Question: I am now trying to call an .exe from my application written in C++
The exe that I am trying to call is a Kermit program (k95.exe) - a file transfer app.
Without using C++, I am able type in command at the Kermit program and it works.

However, now I am trying use 'CreateProcess()' to call this 'Kermit' program in my application.
At this stage, I am able to call up 'Kermit' program successfully.
The Kermit application able to launch up successfully.
Now, we want to key in the "Take connect.txt" into the console through my C++ application and we got no idea how to proceed.
I know that we able to pass in command 'CreateProcess()', some sort like passing function parameters but I do not intend to close this Kermit program immediately.
In between, I may still want to use it for other operation such as Download or Upload file.
We can't do all above because 'CreateProcess()' does not return a window handle.
---
## Notes
1. "Take" used above is one of the command for k95.exe
2. Here's my CreateProcess function located: bool LaunchKermitExe( const char path, char cmdLine)
{
STARTUPINFO si;
SECURITY_ATTRIBUTES saProcess, saThread;
PROCESS_INFORMATION piProcess;
bool bSuccess;
DWORD lasterr;
// setup STARTUPINFO struct
ZeroMemory(&si, sizeof(si));
si.cb = sizeof(si);
// make new process handle inheritable
saProcess.nLength = sizeof(saProcess);
saProcess.lpSecurityDescriptor = NULL;
saProcess.bInheritHandle = TRUE;
// make the new thread handle not inheritable
saThread.nLength = sizeof(saThread);
saThread.lpSecurityDescriptor = NULL;
saThread.bInheritHandle = FALSE;
bSuccess = CreateProcess(path, cmdLine, NULL, NULL,TRUE,
0, NULL, NULL, &si, &piProcess);
lasterr = GetLastError();
// now close handles to detach the process
CloseHandle(piProcess.hThread);
CloseHandle(piProcess.hProcess);
return bSuccess;
}
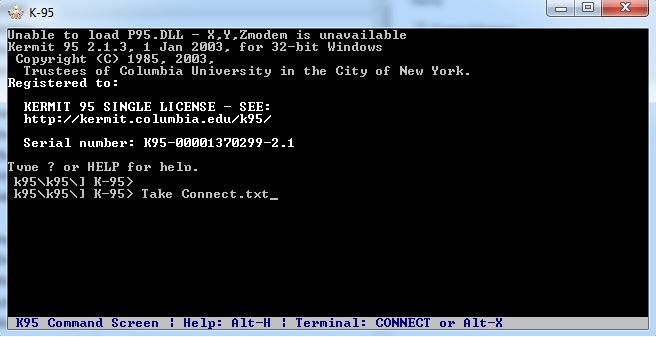
Answer: So what you need to do is write to the stdin of that process. I am not familiar with the windows CreateProcess api, so you're gonna have to do some looking yourself. <URL> shows several examples with reading a file and stuff into stdin of the called process. There is no easy way to do this kind of thing, so prepare to learn lots about pipes!